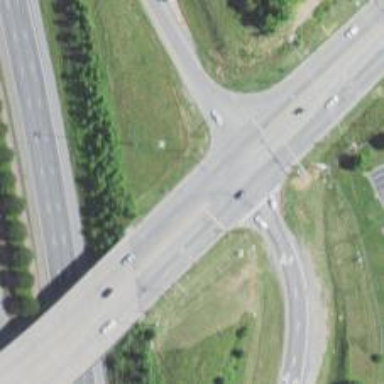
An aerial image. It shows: Trunk highway with expressway features.